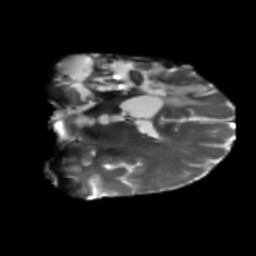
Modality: T2w
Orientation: coronal
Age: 46
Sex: male
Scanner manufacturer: siemens
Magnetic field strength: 3 T
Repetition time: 5.47 s
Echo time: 0.0854 s